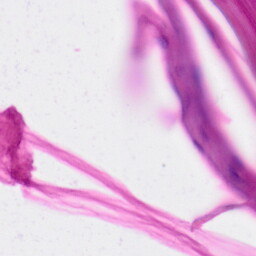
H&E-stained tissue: Skin